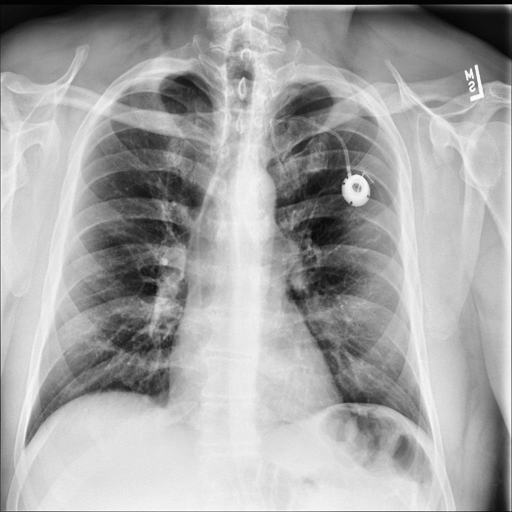
Finding: NORMAL